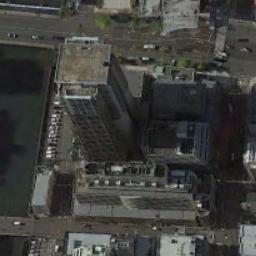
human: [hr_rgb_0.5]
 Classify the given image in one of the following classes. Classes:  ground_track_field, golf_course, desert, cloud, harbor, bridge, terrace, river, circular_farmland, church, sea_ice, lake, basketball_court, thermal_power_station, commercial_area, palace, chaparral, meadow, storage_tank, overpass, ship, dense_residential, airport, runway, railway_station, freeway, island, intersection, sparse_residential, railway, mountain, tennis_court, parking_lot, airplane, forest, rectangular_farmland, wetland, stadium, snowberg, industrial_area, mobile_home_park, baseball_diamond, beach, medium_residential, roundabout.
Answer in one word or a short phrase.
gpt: commercial_area